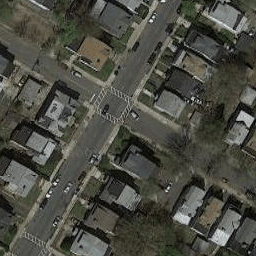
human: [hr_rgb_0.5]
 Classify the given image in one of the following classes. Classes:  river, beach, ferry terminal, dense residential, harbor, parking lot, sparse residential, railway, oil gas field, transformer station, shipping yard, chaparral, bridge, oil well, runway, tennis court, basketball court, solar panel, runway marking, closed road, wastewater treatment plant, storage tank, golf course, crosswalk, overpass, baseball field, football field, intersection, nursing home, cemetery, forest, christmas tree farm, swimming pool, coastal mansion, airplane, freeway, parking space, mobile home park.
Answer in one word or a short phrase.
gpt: intersection